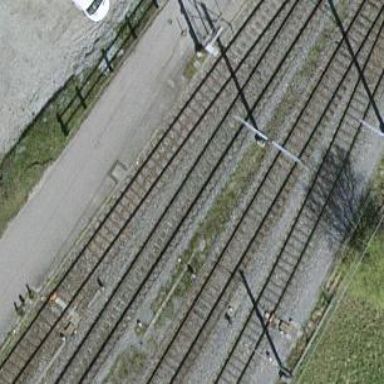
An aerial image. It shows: Railway yard in service.